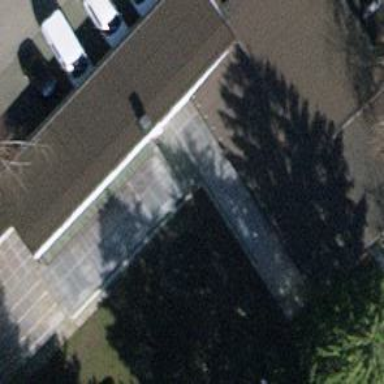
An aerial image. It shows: Animal shelter building.